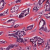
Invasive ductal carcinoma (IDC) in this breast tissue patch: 1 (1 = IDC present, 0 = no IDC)